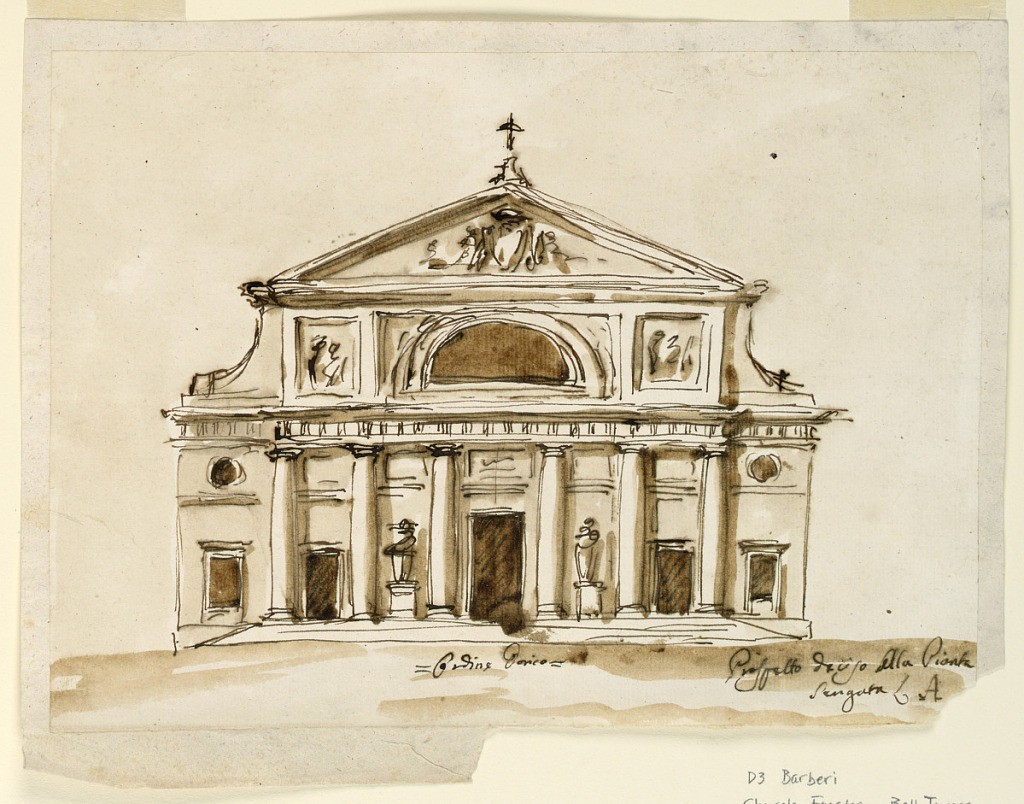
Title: Elevation of a church
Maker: Giuseppe Barberi, Italian, 1746–1809
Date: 1796
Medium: Pen and brown ink, brush and brown wash on lined off-white laid paper
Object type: Drawing
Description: Facade of a small church, showing the use of the doric order. A variation of -1222. The main differences consist in the lower of the pediment and in details of the decoration.